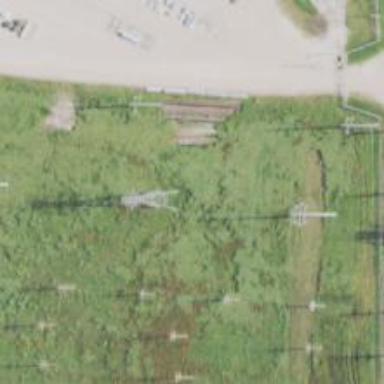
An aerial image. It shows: Lattice structure tower used for power transmission.